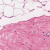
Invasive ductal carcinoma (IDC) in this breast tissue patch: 0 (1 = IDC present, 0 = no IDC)